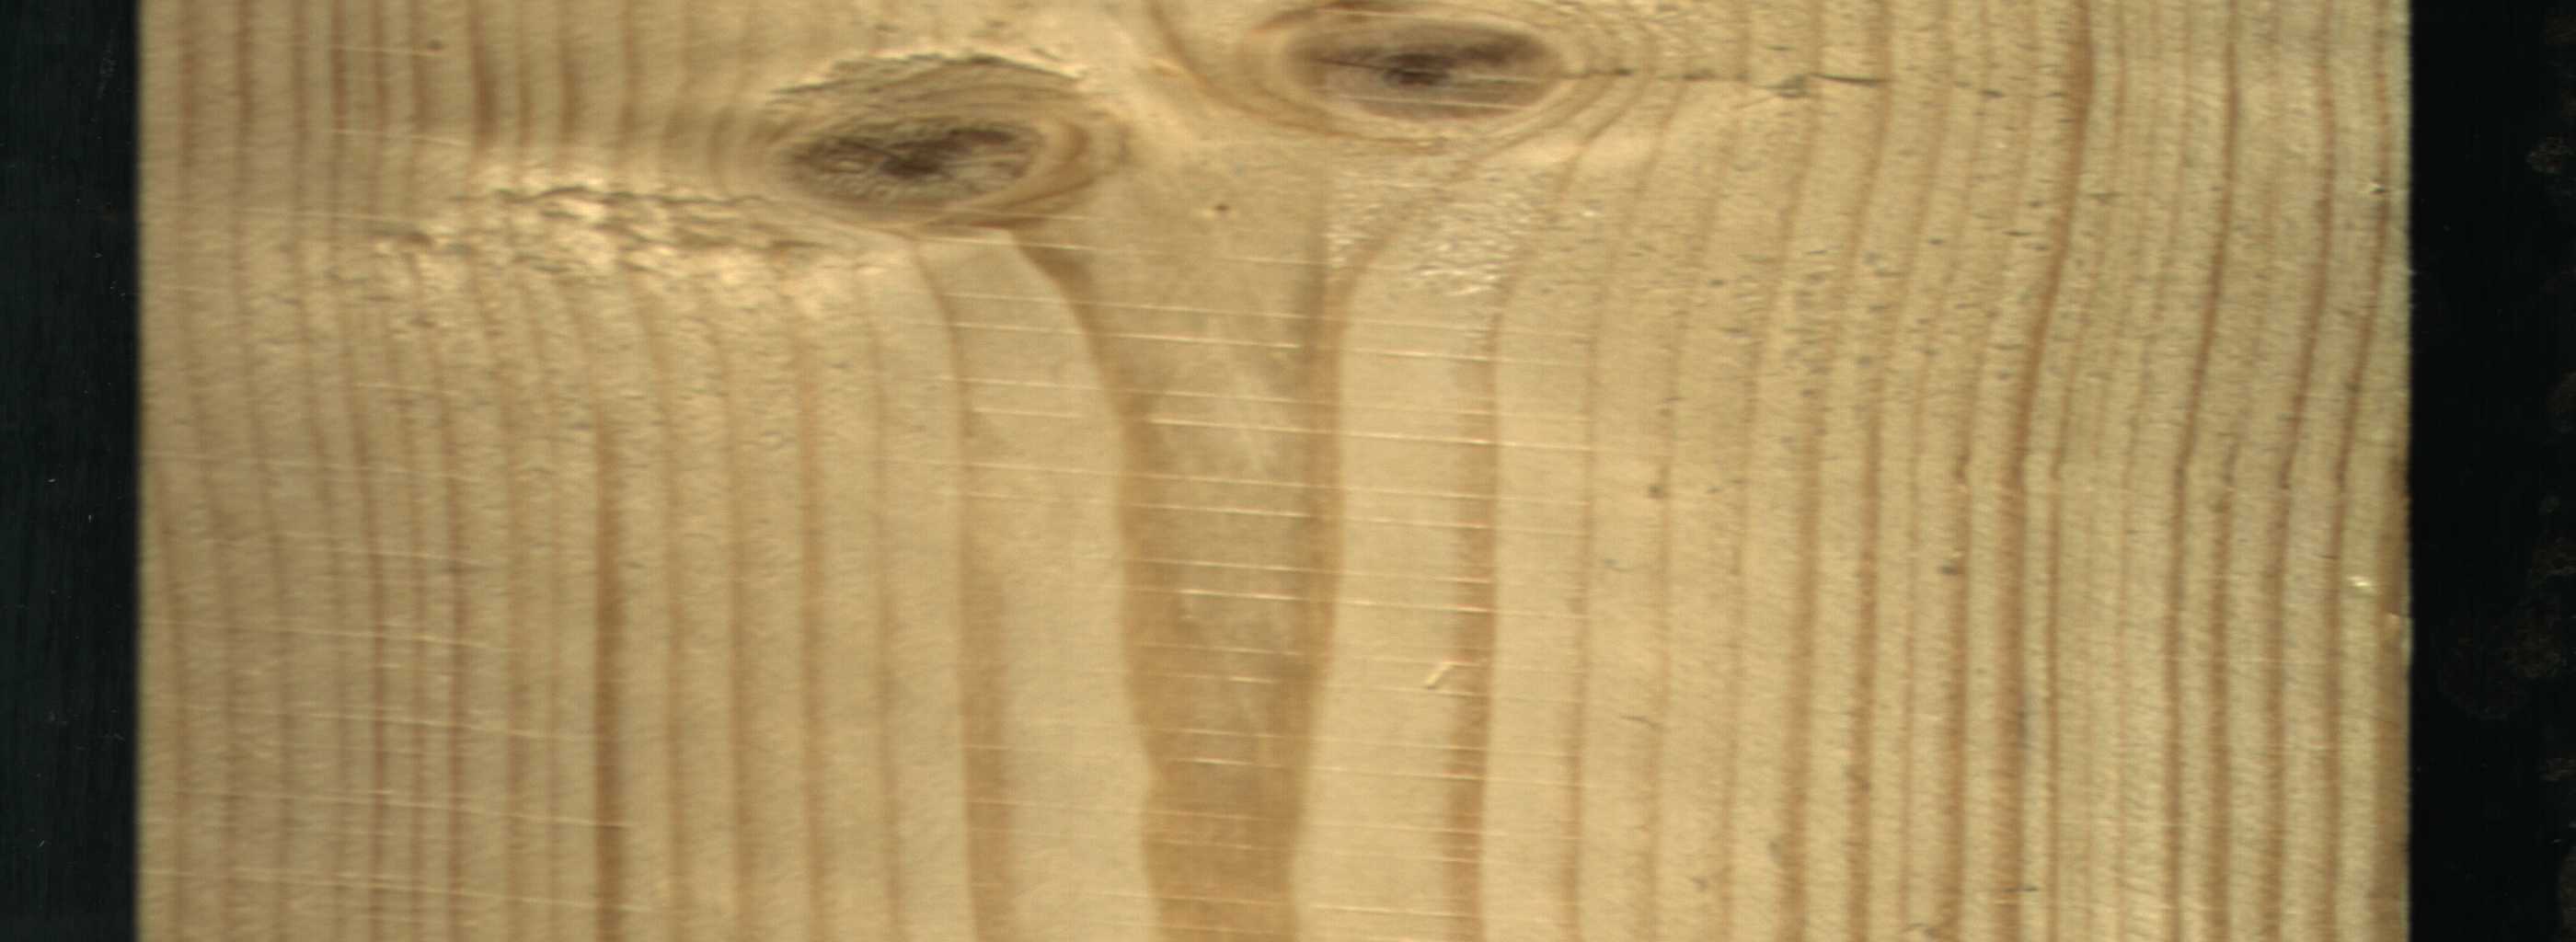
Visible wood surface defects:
Live_Knot
Live_Knot